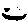
Label: smiley face